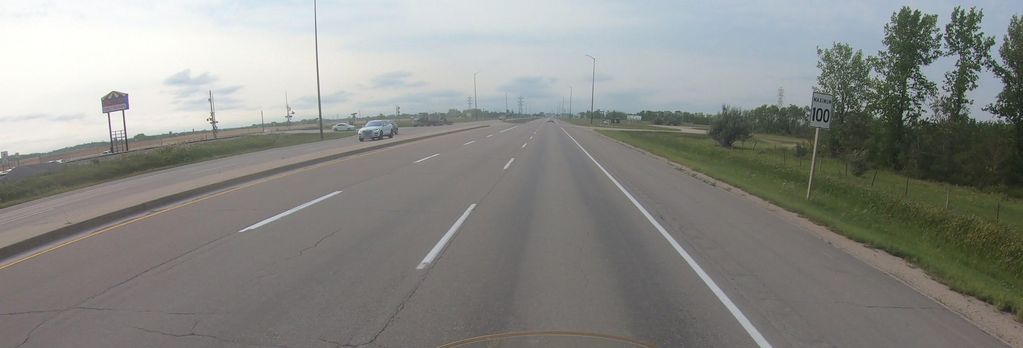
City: winnipeg